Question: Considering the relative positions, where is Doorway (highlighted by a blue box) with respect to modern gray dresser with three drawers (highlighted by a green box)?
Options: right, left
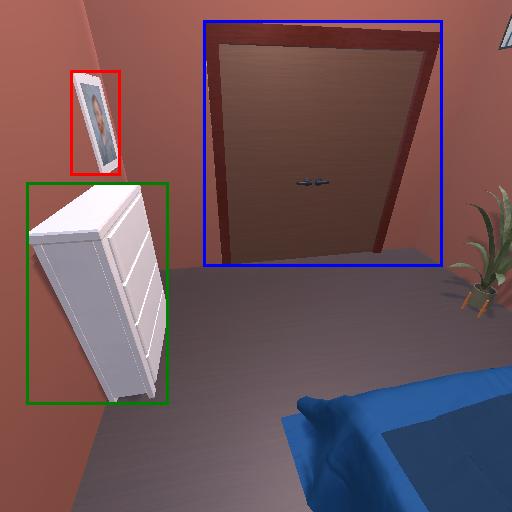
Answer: right